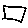
Label: square